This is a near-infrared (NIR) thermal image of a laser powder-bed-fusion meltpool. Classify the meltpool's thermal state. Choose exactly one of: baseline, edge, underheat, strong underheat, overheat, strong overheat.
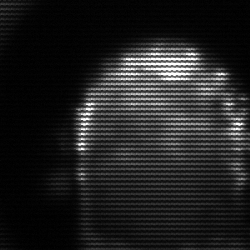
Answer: baseline